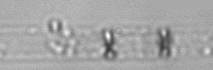
Label: Dactyliosolen_blavyanus